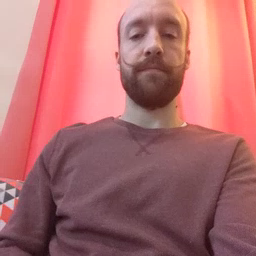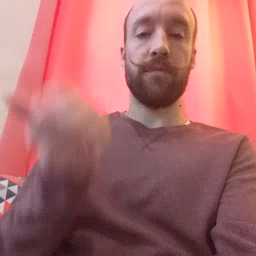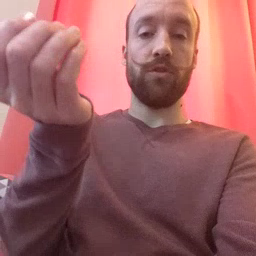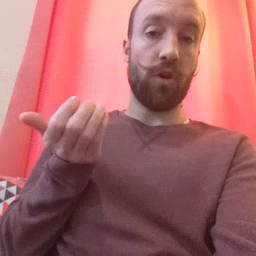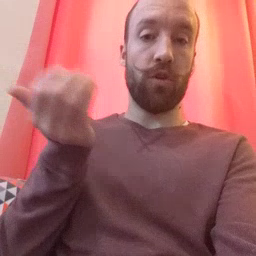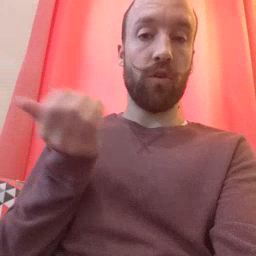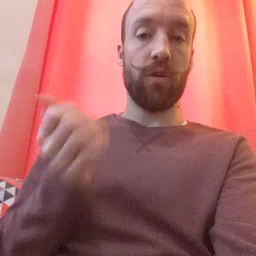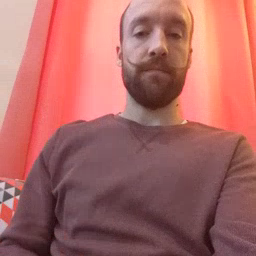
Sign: drawer